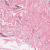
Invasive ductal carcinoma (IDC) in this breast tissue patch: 0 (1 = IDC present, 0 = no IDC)